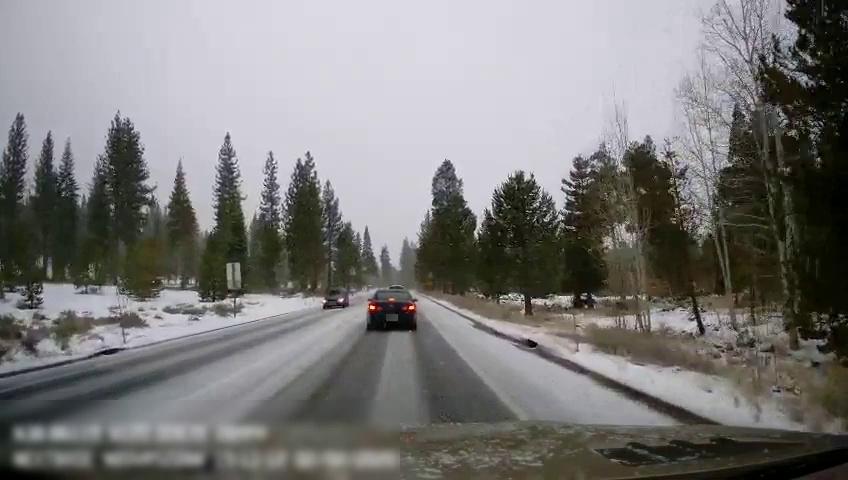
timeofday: Day
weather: Snowy
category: Drivable Space
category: Vehicles | SUV
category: Vehicles | Car
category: Vehicles | Car